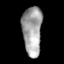
Tissue: lung
Cell type: Others
Senescence score: 0.213
Nuclear area (px): 937
Mean DAPI intensity: 163.332